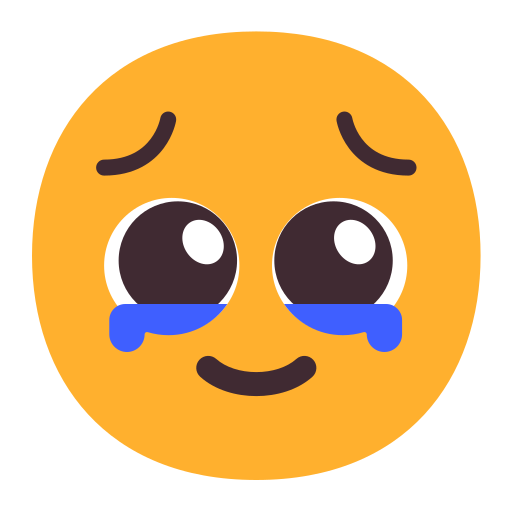
face holding back tears flat